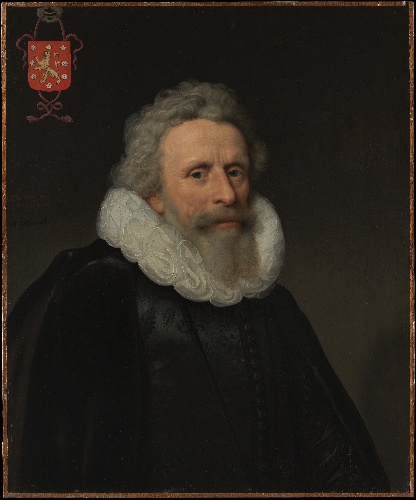
Title: Jacob van Dalen (1570–1644), Called Vallensis
Artist: Michiel Jansz. van Mierevelt
Artist bio: Netherlandish, Delft 1567–1641 Delft
Date: 1640
Object type: Painting
Classification: Paintings
Medium: Oil on wood
Dimensions: 27 1/2 x 23 in. (69.9 x 58.4 cm)
Department: European Paintings
Credit line: Bequest of Collis P. Huntington, 1900
Accession year: 1925
Repository: Metropolitan Museum of Art, New York, NY
Tags: Men|Portraits|Coat of Arms